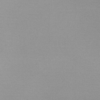
Label: dusty